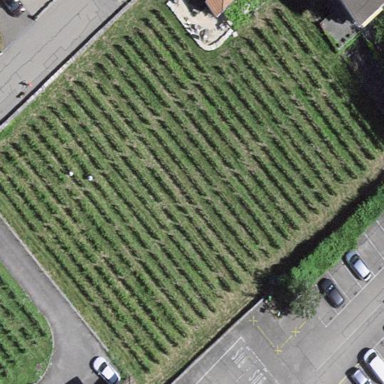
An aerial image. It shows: Vineyard with grape crops.